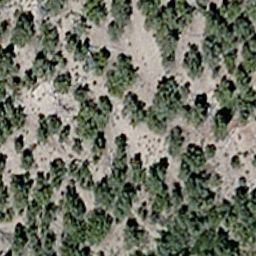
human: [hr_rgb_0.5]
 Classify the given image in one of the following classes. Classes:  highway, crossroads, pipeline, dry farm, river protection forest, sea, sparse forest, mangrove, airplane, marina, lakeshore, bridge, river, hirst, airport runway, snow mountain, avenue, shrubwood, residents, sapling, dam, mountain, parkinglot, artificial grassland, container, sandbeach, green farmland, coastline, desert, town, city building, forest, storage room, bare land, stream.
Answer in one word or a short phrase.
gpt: sparse forest